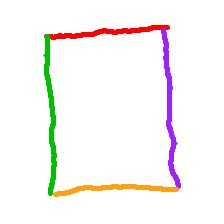
Shape: rectangle